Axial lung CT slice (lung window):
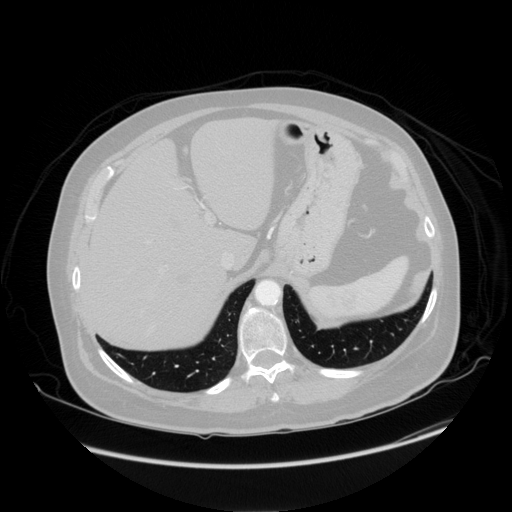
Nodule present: no